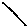
Label: line